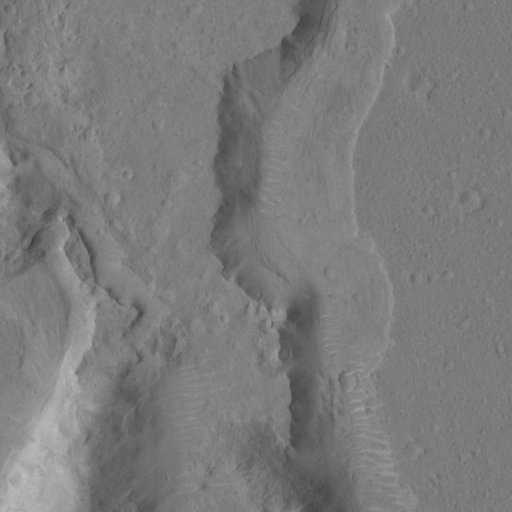
Objects detected: cone, cone, cone